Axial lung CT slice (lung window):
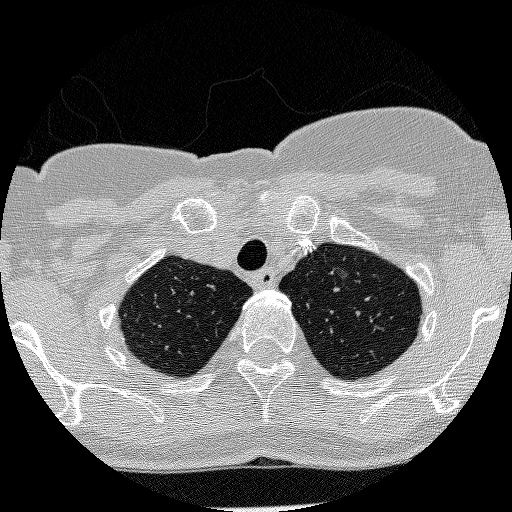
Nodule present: yes
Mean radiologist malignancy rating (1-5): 3